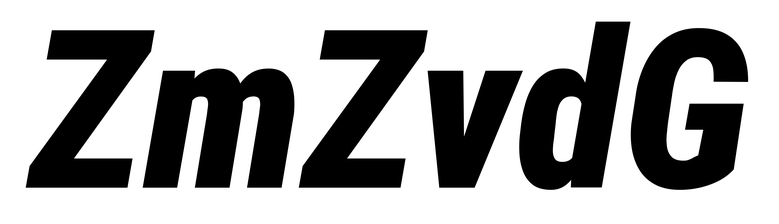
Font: Roboto-Italic_Condensed_Black_Italic